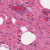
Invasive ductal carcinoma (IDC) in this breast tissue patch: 0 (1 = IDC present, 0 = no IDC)